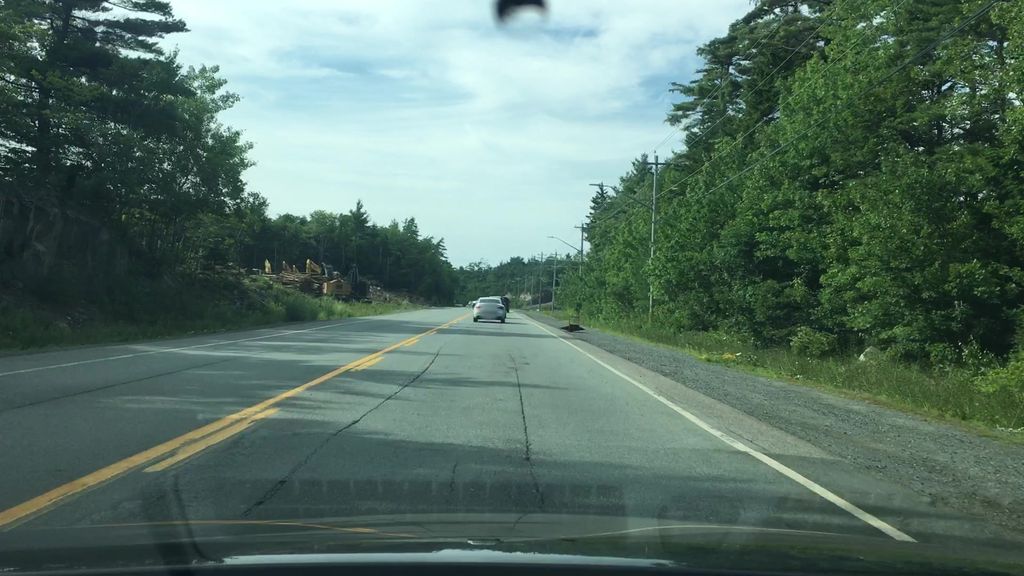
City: halifax